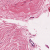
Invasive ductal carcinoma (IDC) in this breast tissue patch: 0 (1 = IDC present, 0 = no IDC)